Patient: sex F, age 68
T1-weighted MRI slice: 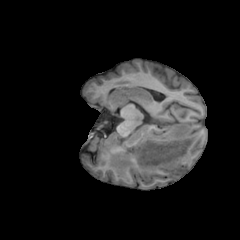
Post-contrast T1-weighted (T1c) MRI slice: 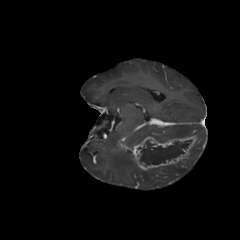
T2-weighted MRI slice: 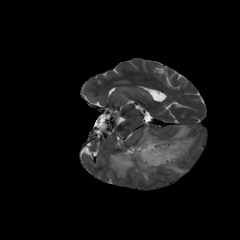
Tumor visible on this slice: yes
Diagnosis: Glioblastoma, IDH-wildtype
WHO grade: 4